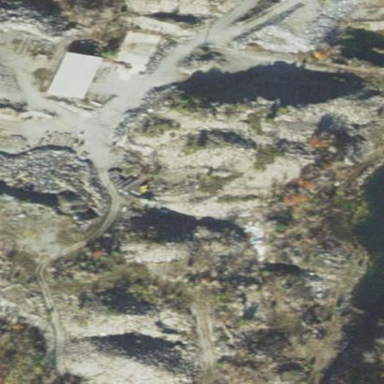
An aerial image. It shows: Quarry area.